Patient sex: M
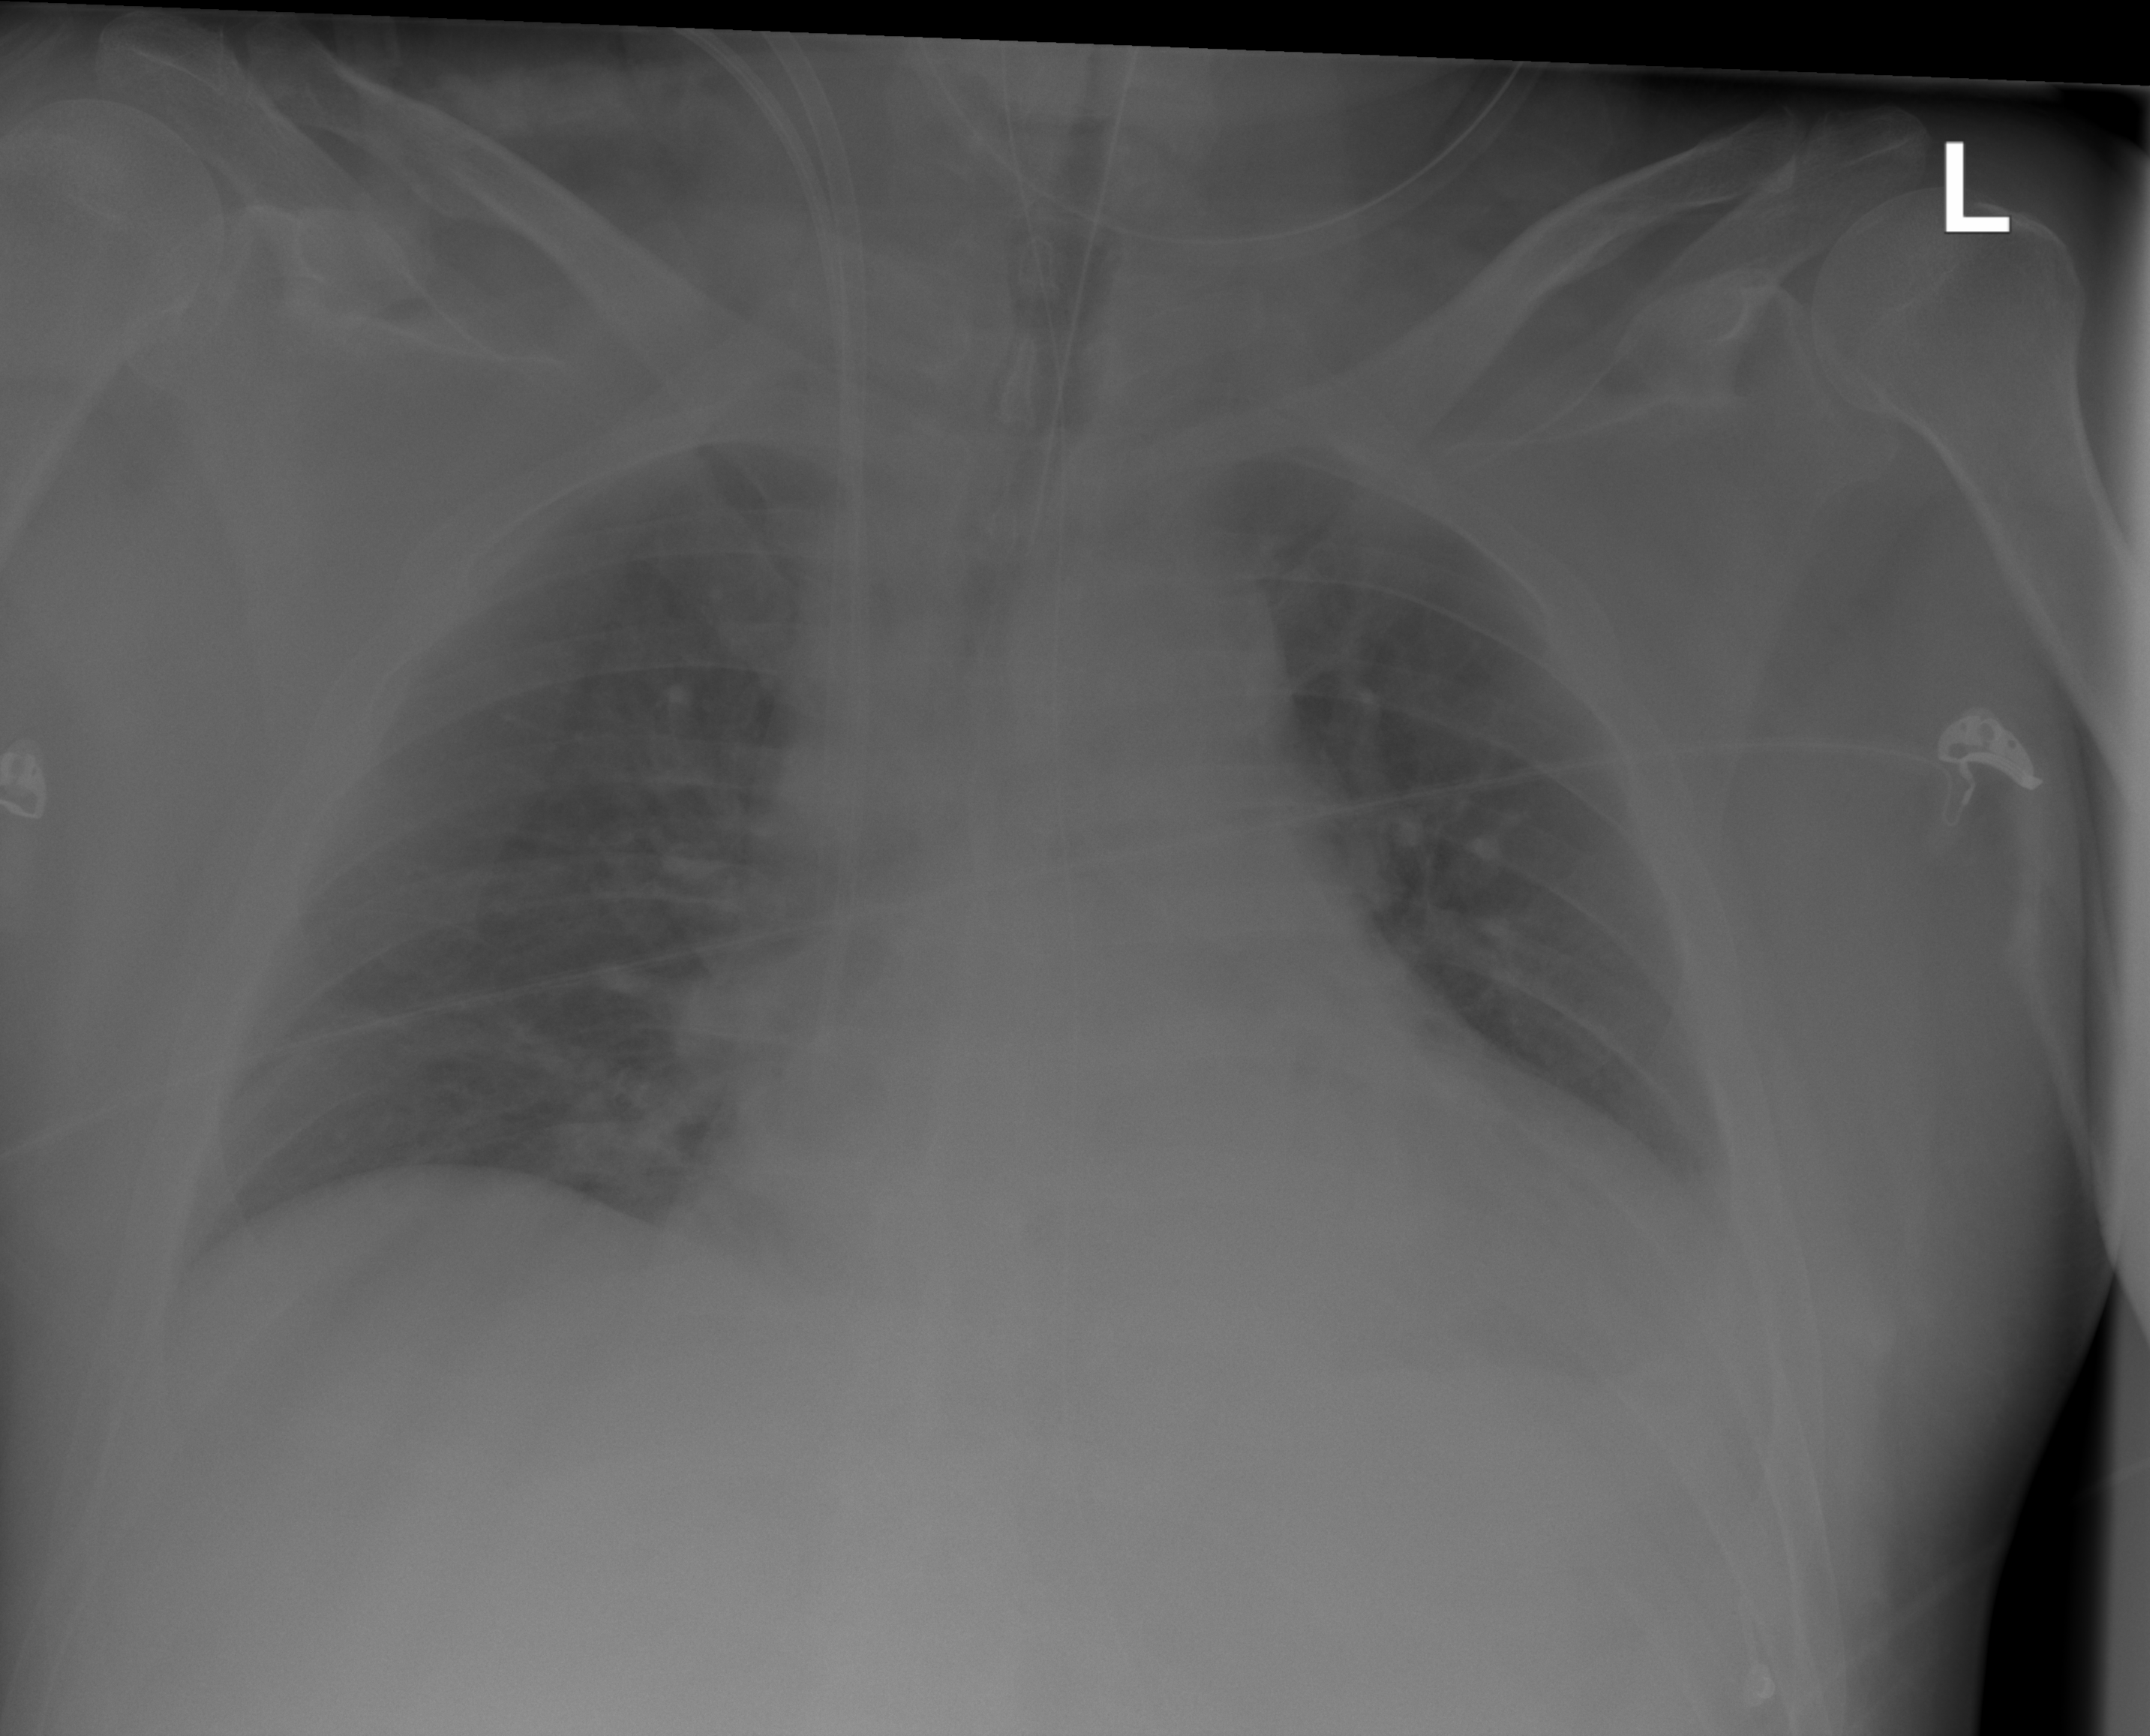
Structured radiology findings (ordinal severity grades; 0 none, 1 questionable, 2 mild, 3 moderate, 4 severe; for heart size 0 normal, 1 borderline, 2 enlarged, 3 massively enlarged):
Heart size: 2
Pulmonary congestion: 0
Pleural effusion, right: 0
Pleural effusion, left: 1
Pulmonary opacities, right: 0
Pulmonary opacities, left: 0
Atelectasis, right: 0
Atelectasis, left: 2